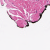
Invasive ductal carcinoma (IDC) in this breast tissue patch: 0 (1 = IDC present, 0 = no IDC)